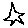
Label: star